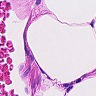
Metastatic tissue present: no